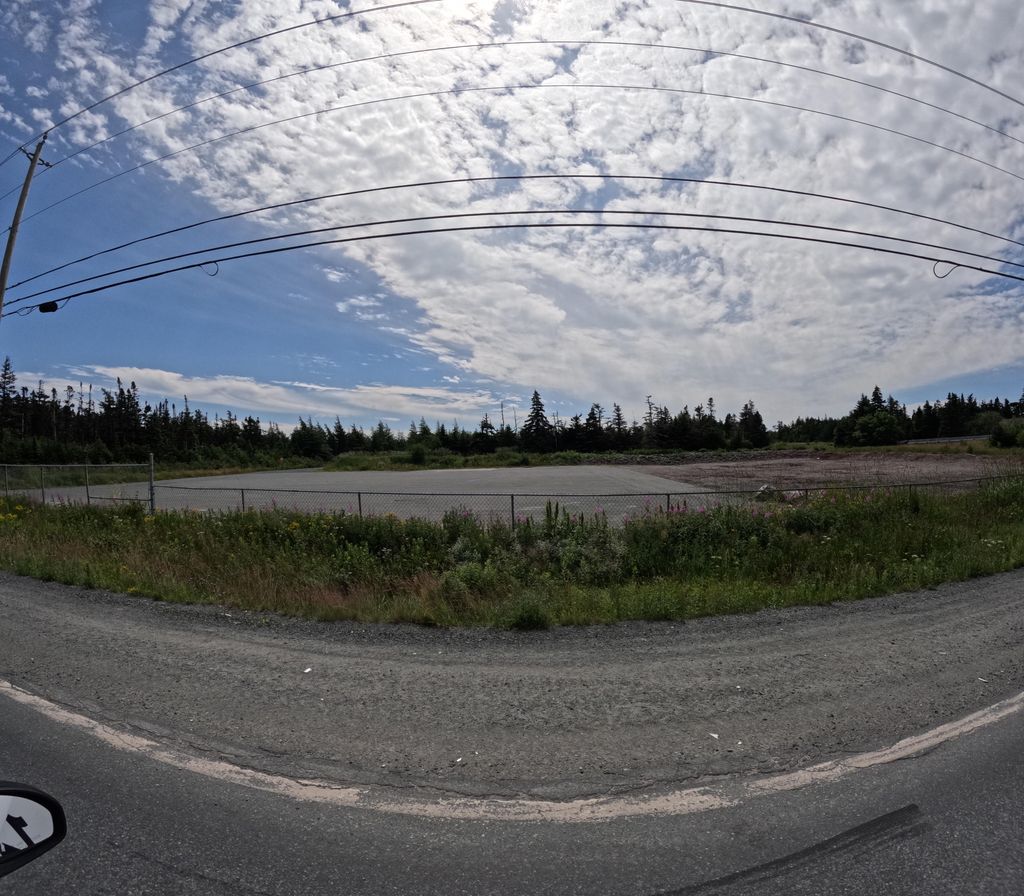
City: st_johns